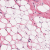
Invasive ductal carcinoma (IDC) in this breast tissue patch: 0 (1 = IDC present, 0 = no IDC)